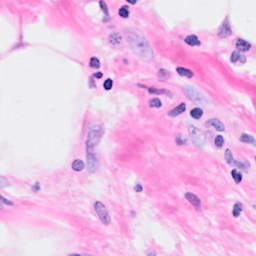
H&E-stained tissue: Breast